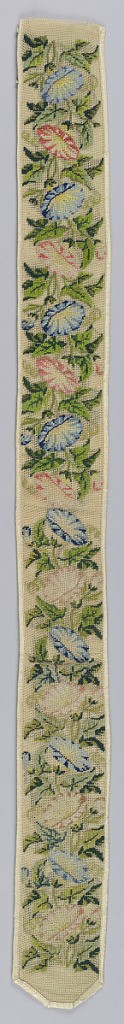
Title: Band
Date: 19th century
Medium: silk on canvas; silk backing Technique: counted stitch embroidery on plain weave
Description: Design of pink and blue morning glories with green leaves, arranged on stems growing form ends of strip towards the center.  Bound and lined with ivory silk.  Worked in tent stitch.